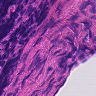
Metastatic tissue present: no